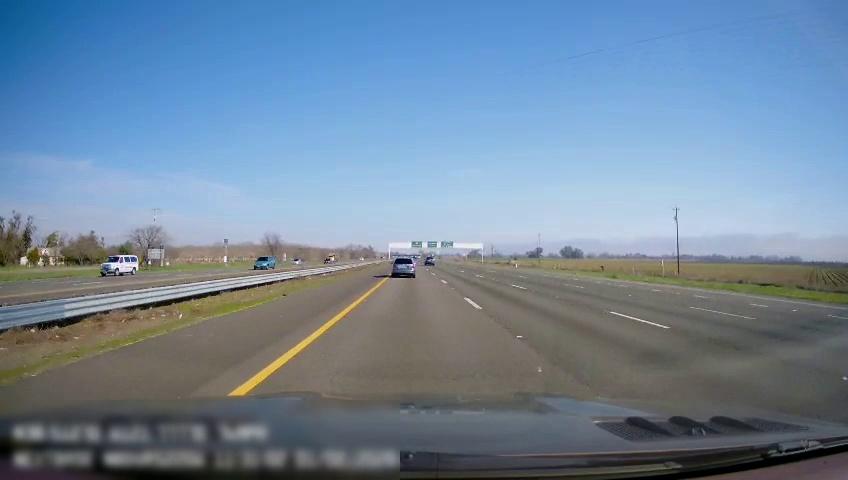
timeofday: Day
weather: Sunny
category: Drivable Space
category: Drivable Space
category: Vehicles | SUV
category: Vehicles | Van
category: Vehicles | SUV
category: Vehicles | Car
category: Vehicles | SUV
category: Lanes | Current Lane
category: Lanes | Current Lane
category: Lanes | Alternate Lane
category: Lanes | Alternate Lane
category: Lanes | Alternate Lane
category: Lanes | Alternate Lane
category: Lanes | Opposite Lane
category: Lanes | Opposite Lane
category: Traffic | Signs
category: Traffic | Signs
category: Traffic | Signs